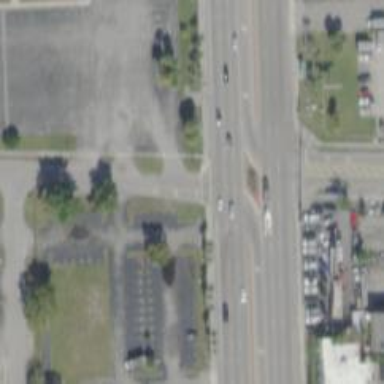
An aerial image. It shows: Asphalt road with separate sidewalk. The road is primary link.